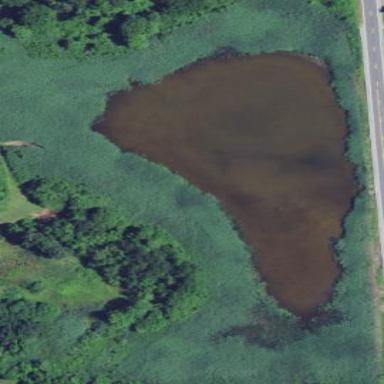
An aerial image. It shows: Marsh wetland.